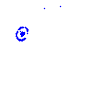
Particle: kaon